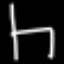
Label: chair